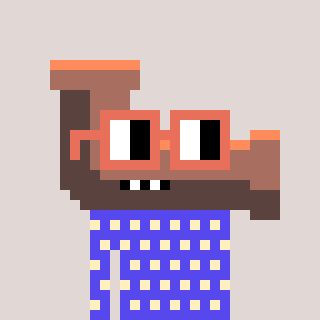
a pixel art character with square orange glasses, a pipe-shaped head and a computerblue-colored body on a warm background